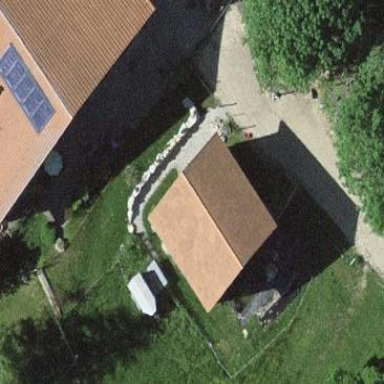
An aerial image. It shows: Rural barn.